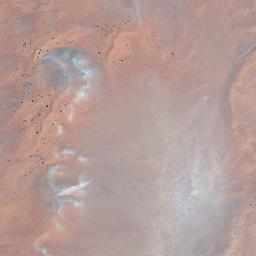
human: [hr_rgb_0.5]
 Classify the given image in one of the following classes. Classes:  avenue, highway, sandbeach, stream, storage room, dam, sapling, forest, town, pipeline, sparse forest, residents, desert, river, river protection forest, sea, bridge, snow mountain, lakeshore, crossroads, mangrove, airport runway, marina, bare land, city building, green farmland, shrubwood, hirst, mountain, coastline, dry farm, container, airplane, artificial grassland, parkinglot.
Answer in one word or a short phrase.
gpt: desert